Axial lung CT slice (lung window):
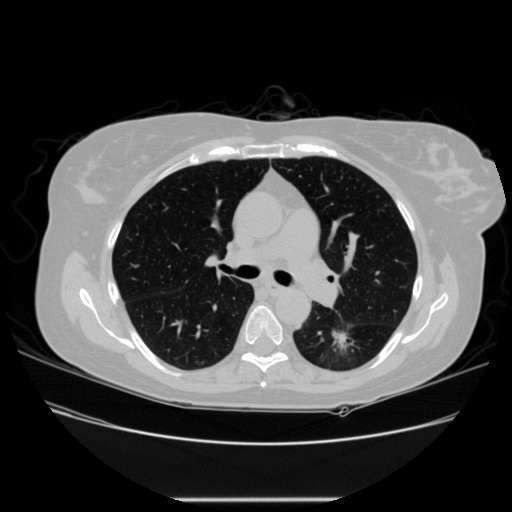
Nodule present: yes
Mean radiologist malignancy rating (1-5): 4.75